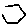
Label: hexagon